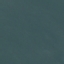
Land use / land cover: SeaLake